Question: I've just started using Google script.
I quickly encountered a problem to which I have not yet found a solution.
The code disappears when writing or pasting a script longer than a page (for which a scroll down is needed).
Here is a screen shot of the problem:

This renders working on a script impossible.
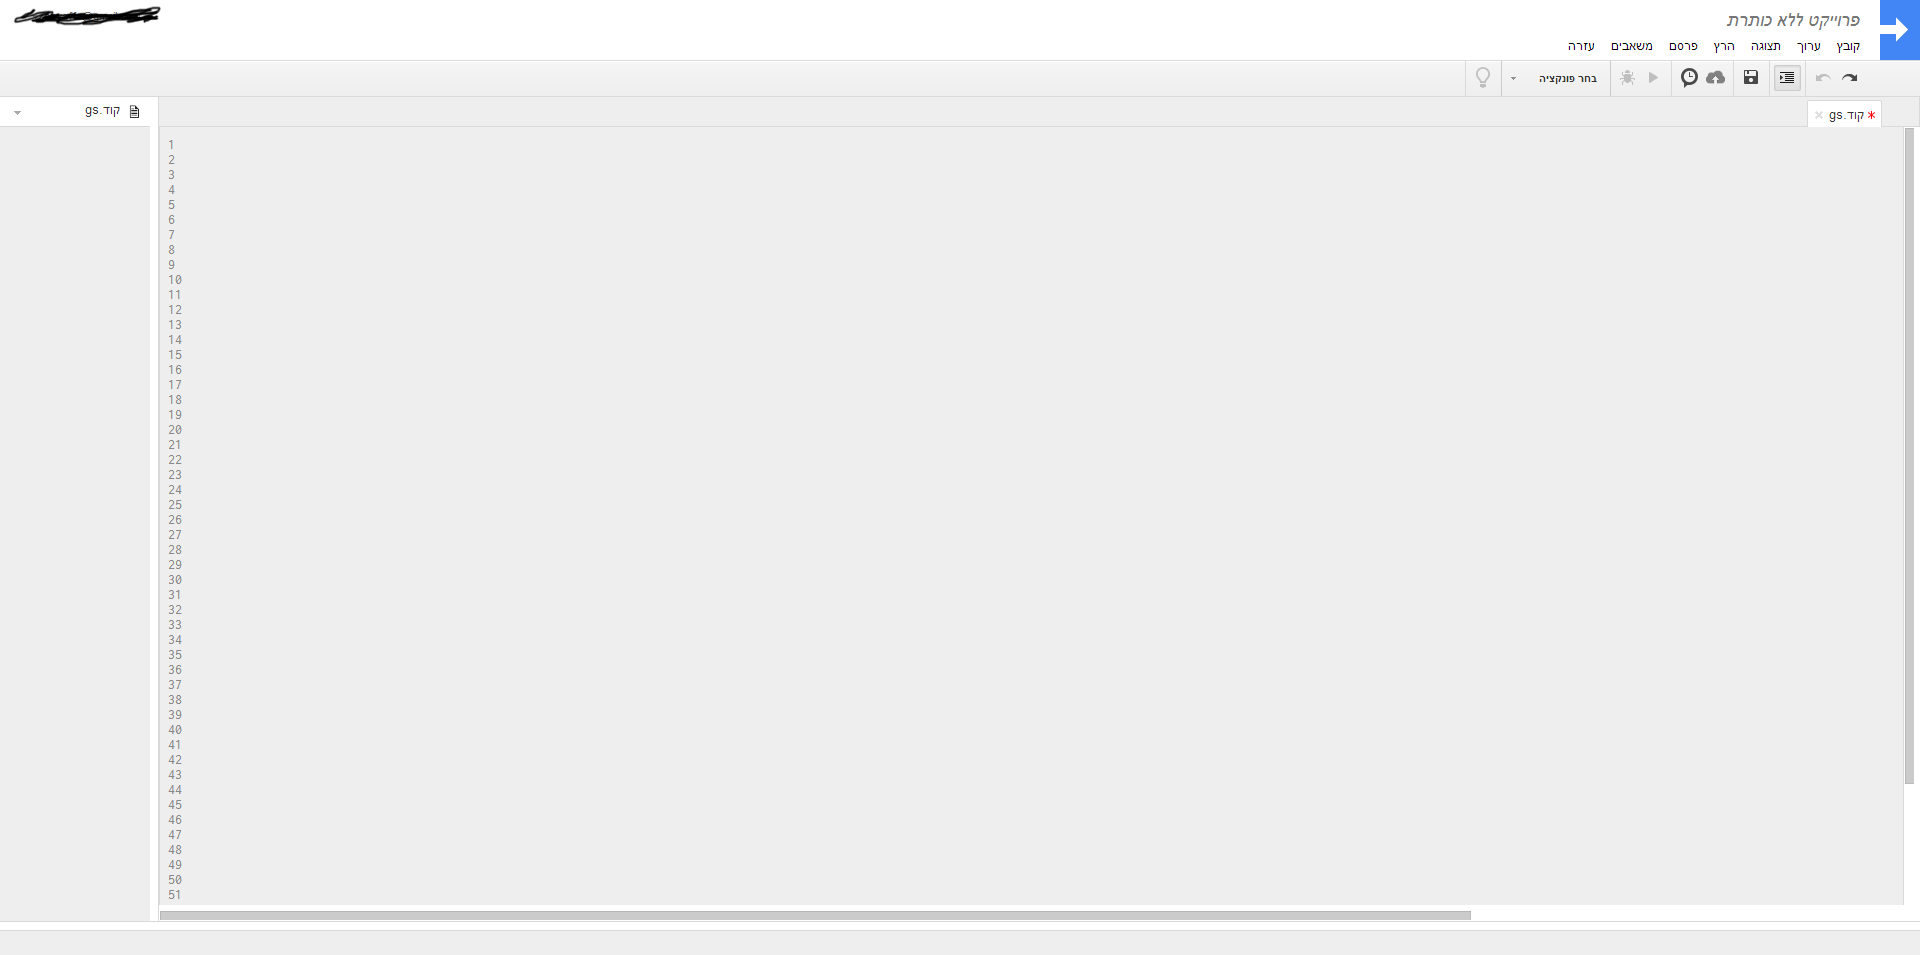
Answer: Changing the interface language of Google to English fixed the problem.